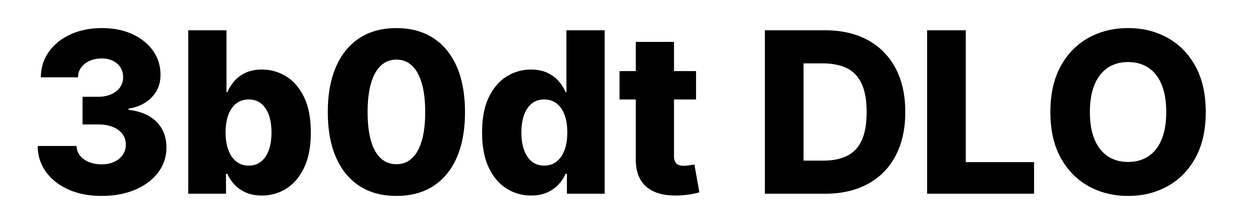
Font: Inter_ExtraBold